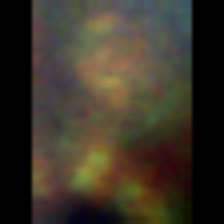
Taxon: Unknown_full_image
Group: Unknown